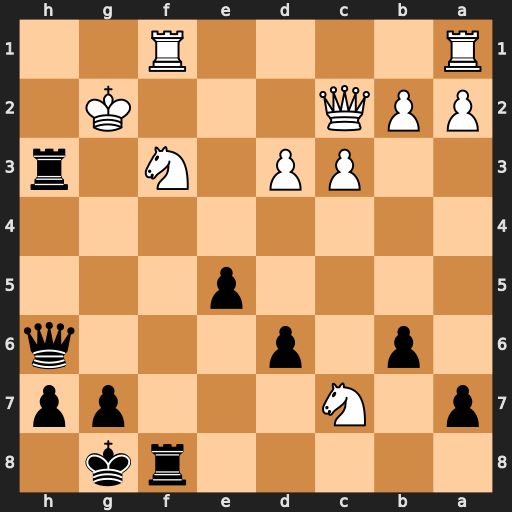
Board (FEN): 5rk1/p1N3pp/1p1p3q/4p3/8/2PP1N1r/PPQ3K1/R4R2
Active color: b
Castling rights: -
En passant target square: -
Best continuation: Qh5 Qb3+ Kh8 Qa4 Rhxf3 Rxf3 Qxf3+